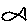
Label: fish